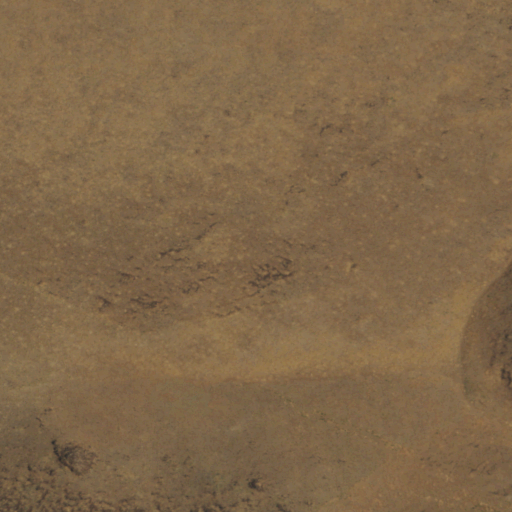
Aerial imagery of mountains in Nevada named Diabase Hills containing only grassland